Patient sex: M
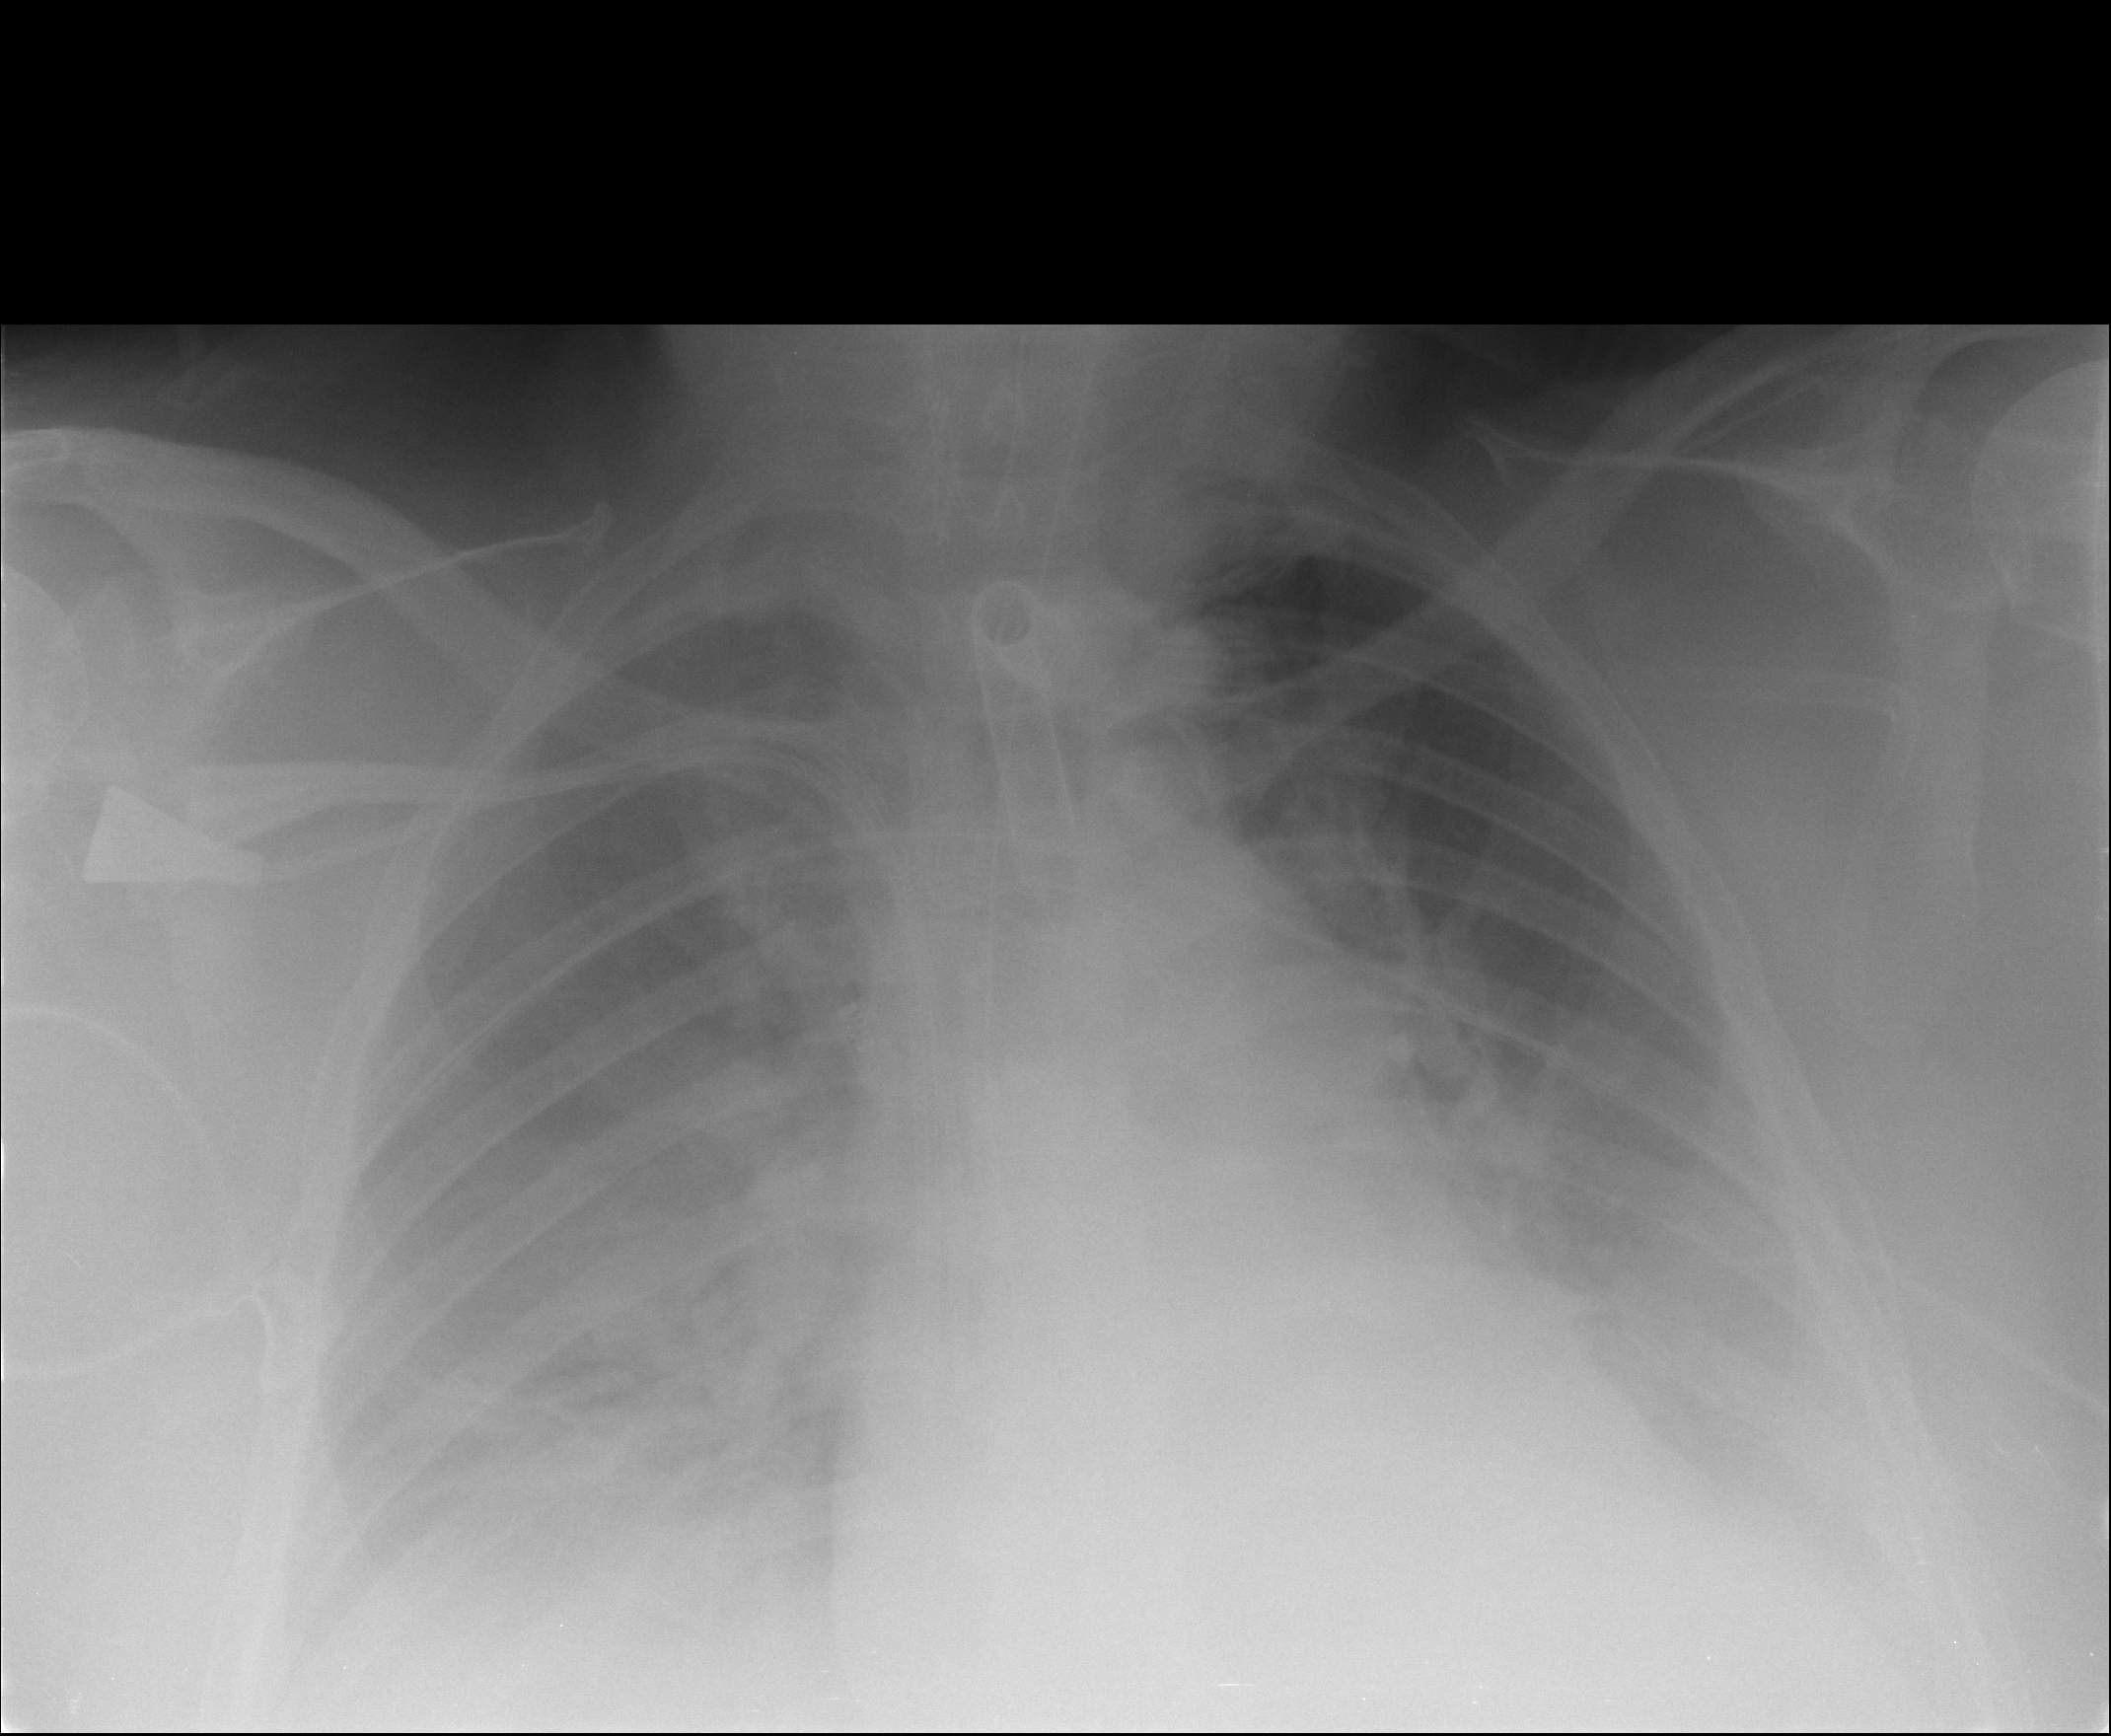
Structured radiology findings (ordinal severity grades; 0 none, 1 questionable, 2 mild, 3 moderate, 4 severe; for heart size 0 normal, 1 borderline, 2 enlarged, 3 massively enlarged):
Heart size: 2
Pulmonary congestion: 2
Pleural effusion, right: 3
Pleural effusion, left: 2
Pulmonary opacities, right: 2
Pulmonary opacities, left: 2
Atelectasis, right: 3
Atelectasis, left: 2